Aerial crown-view tile of a tropical tree (Barro Colorado Island, Panama), acquired 20240716:
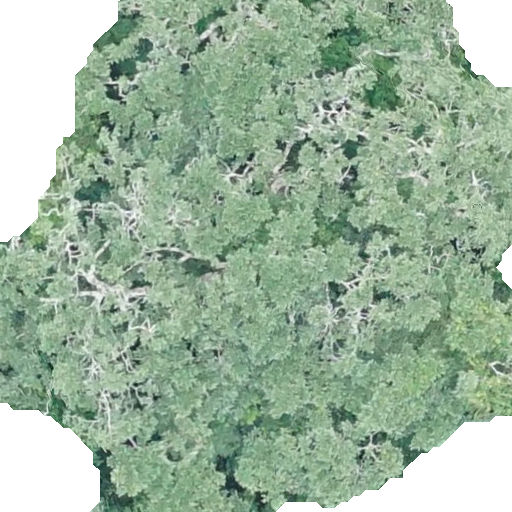
Species: Ficus insipida
GBIF accepted scientific name: Ficus insipida
Crown area: 424.326 m²